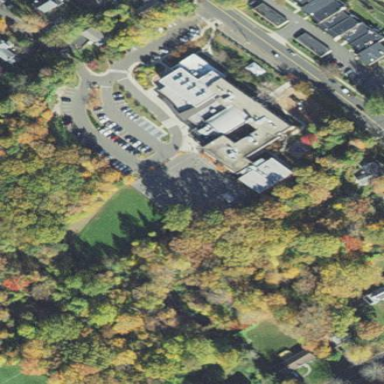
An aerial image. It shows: School.